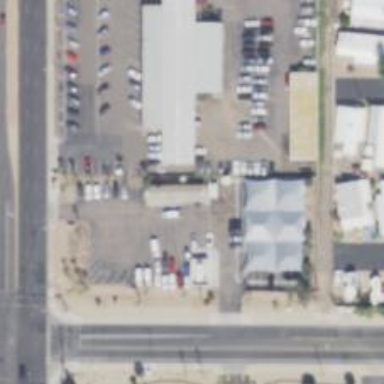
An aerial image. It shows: Car rental facility.